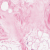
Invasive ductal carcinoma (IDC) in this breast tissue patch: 0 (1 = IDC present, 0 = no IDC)